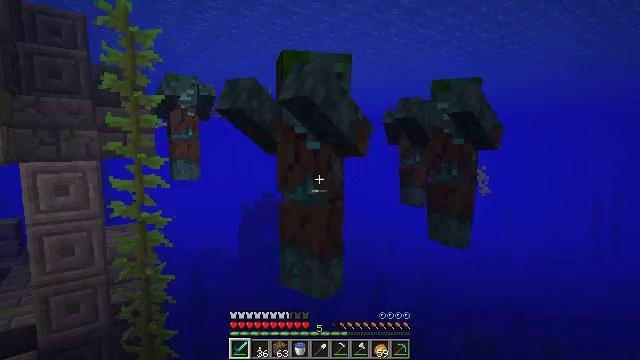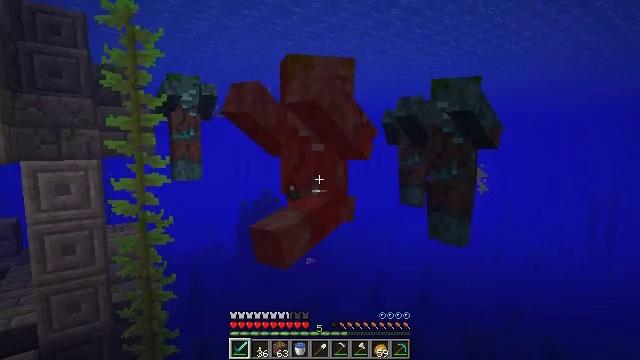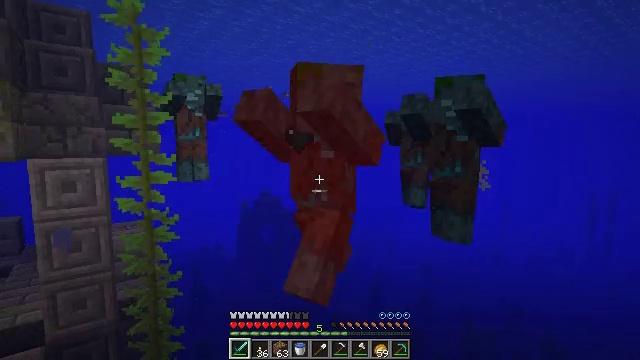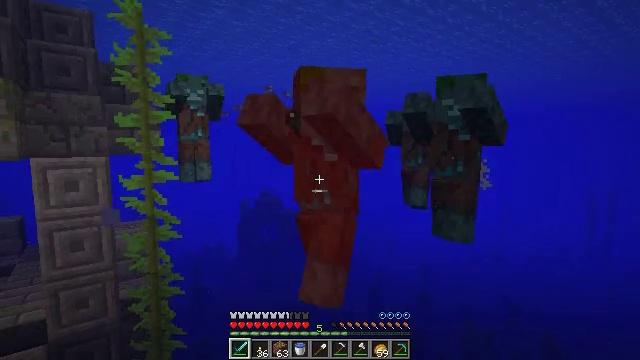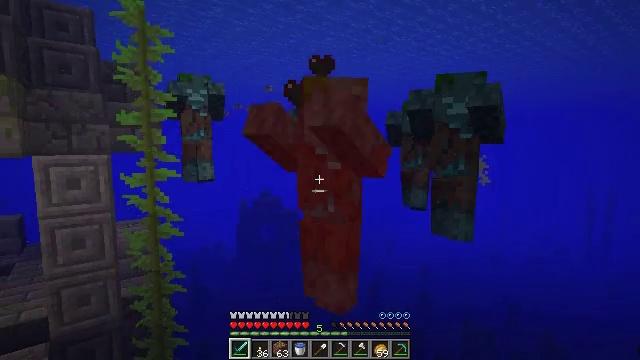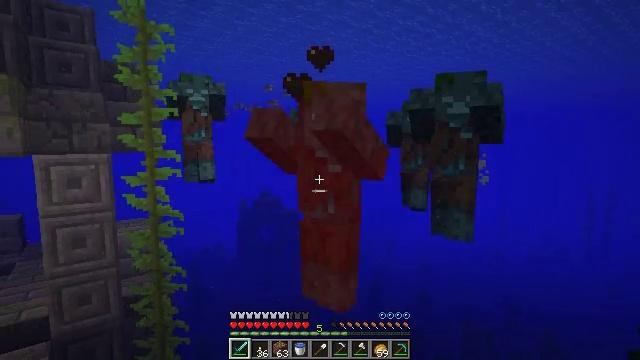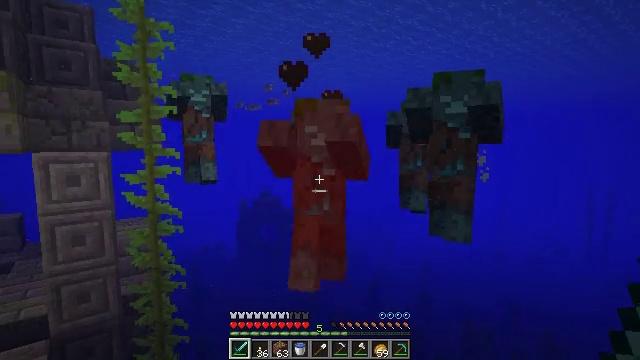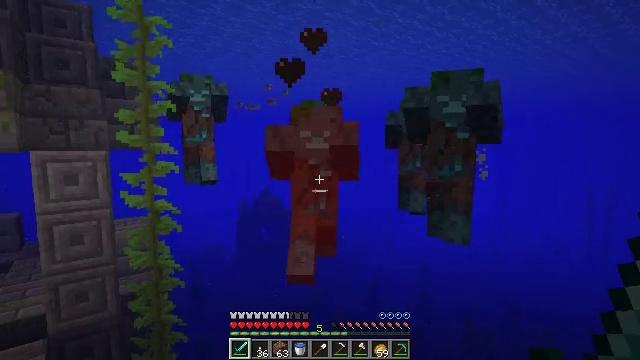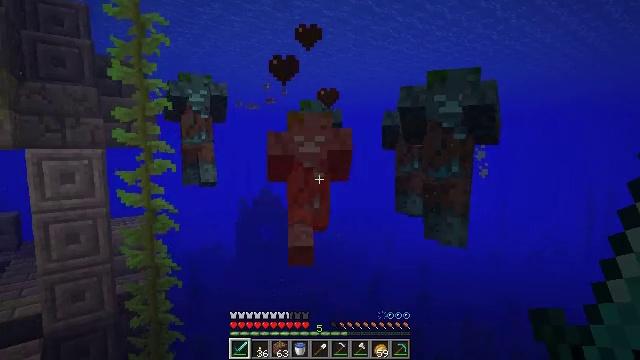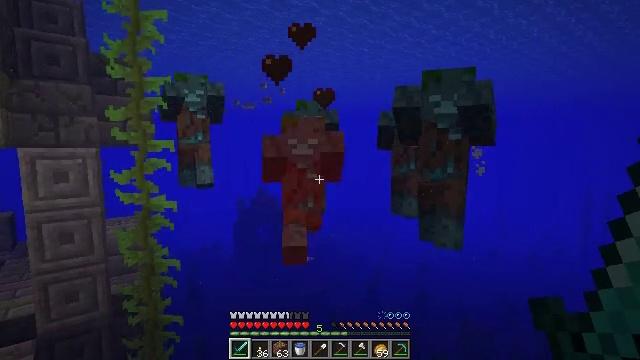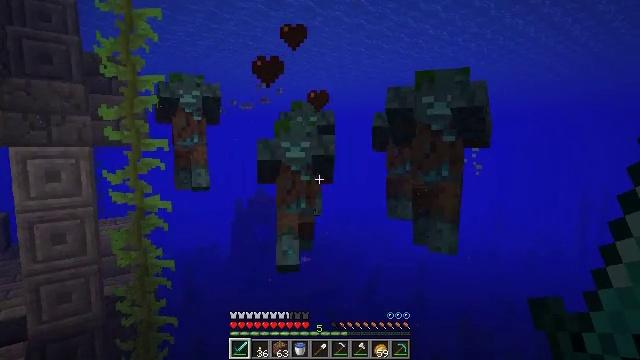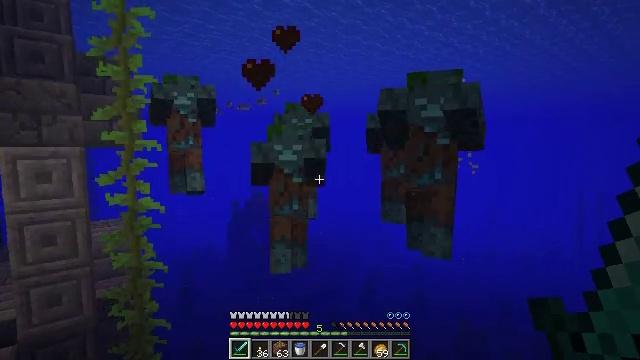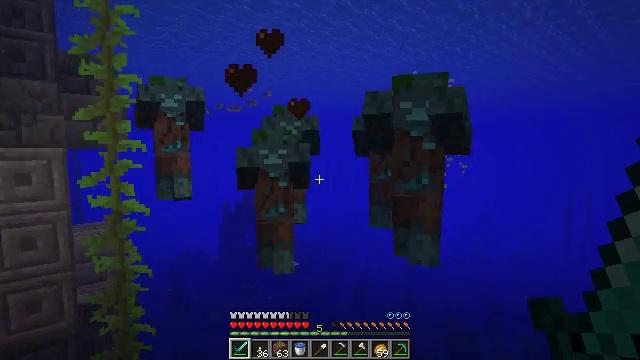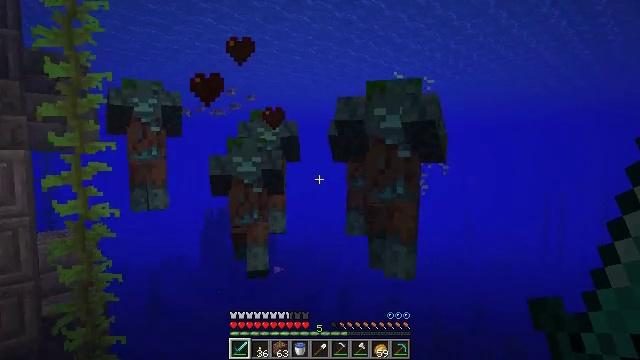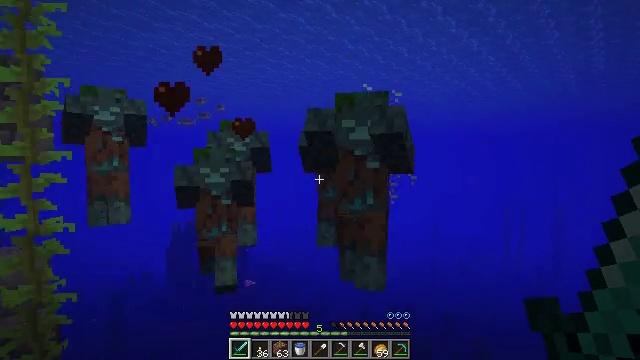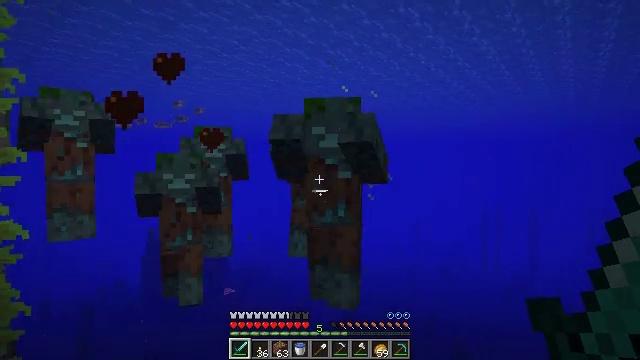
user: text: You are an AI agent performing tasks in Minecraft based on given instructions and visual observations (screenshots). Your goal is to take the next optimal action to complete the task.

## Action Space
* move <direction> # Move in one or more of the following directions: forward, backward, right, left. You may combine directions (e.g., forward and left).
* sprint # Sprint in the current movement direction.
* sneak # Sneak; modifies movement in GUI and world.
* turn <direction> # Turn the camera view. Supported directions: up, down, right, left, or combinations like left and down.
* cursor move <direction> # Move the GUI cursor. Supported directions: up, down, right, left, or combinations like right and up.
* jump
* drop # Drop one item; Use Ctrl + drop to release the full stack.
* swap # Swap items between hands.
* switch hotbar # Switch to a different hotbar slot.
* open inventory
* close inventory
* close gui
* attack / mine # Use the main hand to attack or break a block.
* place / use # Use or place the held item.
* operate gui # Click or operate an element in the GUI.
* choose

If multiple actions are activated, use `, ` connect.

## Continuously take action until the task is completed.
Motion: motion action
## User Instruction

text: Combat the drowned.
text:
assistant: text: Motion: move left
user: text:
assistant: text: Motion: no_op
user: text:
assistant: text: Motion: no_op
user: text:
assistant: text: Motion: move right
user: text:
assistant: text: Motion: move forward and move right
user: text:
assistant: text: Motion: move forward and move right
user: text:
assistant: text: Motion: move forward and move right
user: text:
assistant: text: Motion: move forward and move right
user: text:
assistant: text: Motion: move forward and move right
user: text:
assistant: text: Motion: move forward and move right
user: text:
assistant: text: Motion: move forward and move right
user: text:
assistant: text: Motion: move forward and move right, turn right
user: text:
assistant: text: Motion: move forward and move right, turn right
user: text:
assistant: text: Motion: move forward and move right, turn right and up
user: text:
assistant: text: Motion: move forward and move right, turn right and up
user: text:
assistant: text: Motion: move forward and move right, attack / mine
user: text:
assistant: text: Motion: move right, attack / mine
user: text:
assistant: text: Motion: move right, attack / mine
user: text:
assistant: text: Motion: move right, turn left
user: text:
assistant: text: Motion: move right, turn left
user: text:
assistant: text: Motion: no_op